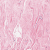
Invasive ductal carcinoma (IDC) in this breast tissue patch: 0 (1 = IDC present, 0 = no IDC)